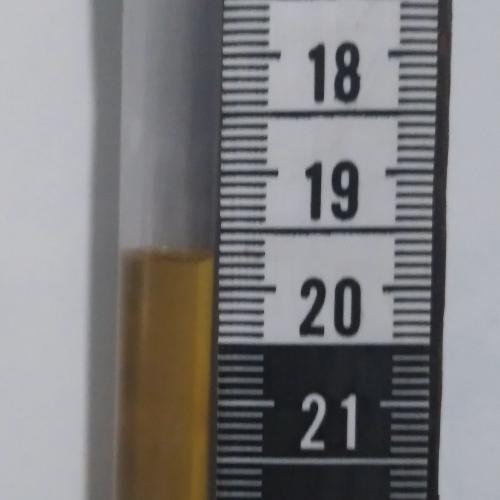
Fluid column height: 19.7 cm